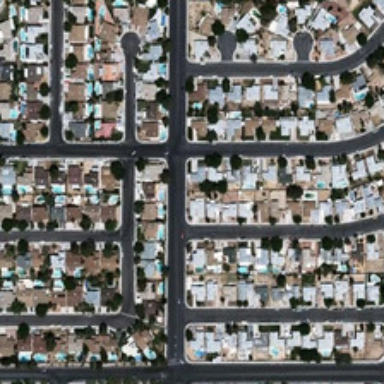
Many gray buildings and some green trees are in a dense residential area .